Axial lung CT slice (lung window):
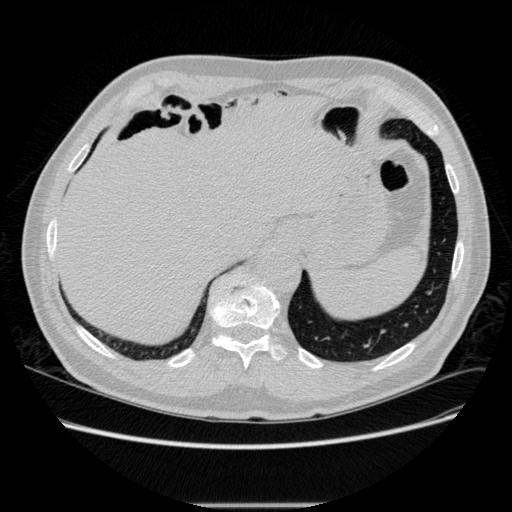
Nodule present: no